Question: The position of my "Download" button in the following code depends on the size of the text to the left of it. If the text is long the button gets pushed to the right and if the text is small the button is too far to the left.
'''
<td><p><strong>jk</strong></p><div><p>jk</p></div><span class="rating stars-4"></span></td>
<td><p><strong>Version:2.0</strong></p><a class="button-flat" href = "http://randomdomfile.com/random.txt>Download</a></td>
'''
I have also attached a picture to show what I mean.

Basically, the position of the Version and Download is depending on the size of the title or "jk". I want the button and version to be pushed to the right edge of the screen at all times. How would I do this?
UPDATE: Here's the new code I am using according to what you said:
'''
<td><p><strong>jk</strong></p><div><p>jk</p></div><span class="rating stars-4"></span></td>
<td><div class = "newformat"><p><strong>Version:2.0</strong></p><a class="button-flat" href = "http://randomdomfile.com/random.txt>Download</a></div></td>
.newformat{
position:absolute;
right:0;
}
a.button-flat {
display: block;
line-height: 40px;
height: 40px;
width: 100px;
background: #F6F6F6 url(../images/sprite-button-flat.png) repeat-x 0px 0px;
text-align: center;
border-bottom: 2px solid #D8D8D8;
border-left: 1px solid #D8D8D8;
border-right: 1px solid #D8D8D8;
border-top: 1px solid #D8D8D8;
text-decoration: none;
color: #333333;
padding: 0 .3em;
margin-bottom: 0.5em;
}
'''
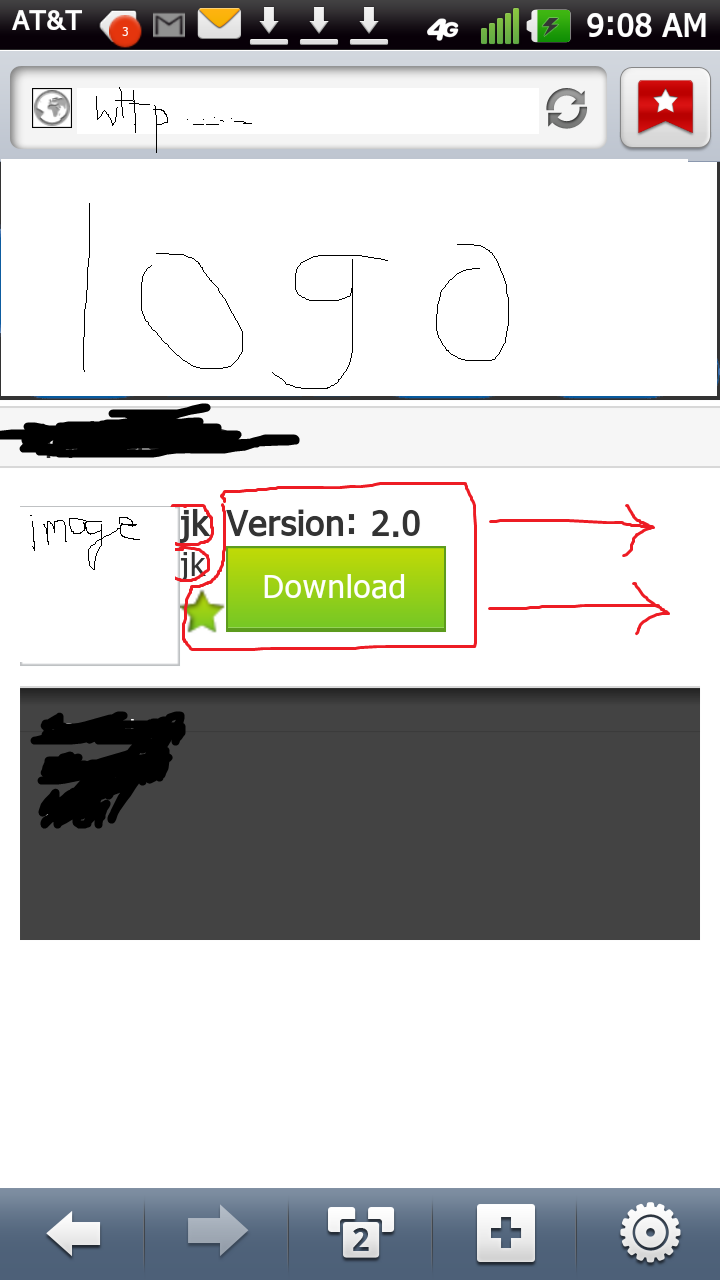
Answer: Use and on button's CSS.